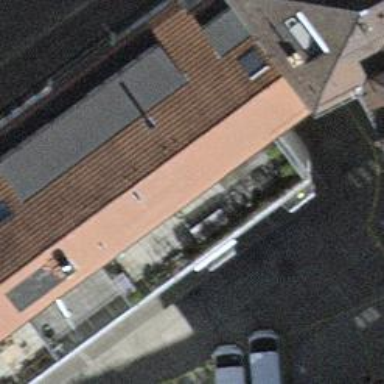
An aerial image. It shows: Car repair shop.